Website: apple
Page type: review-order
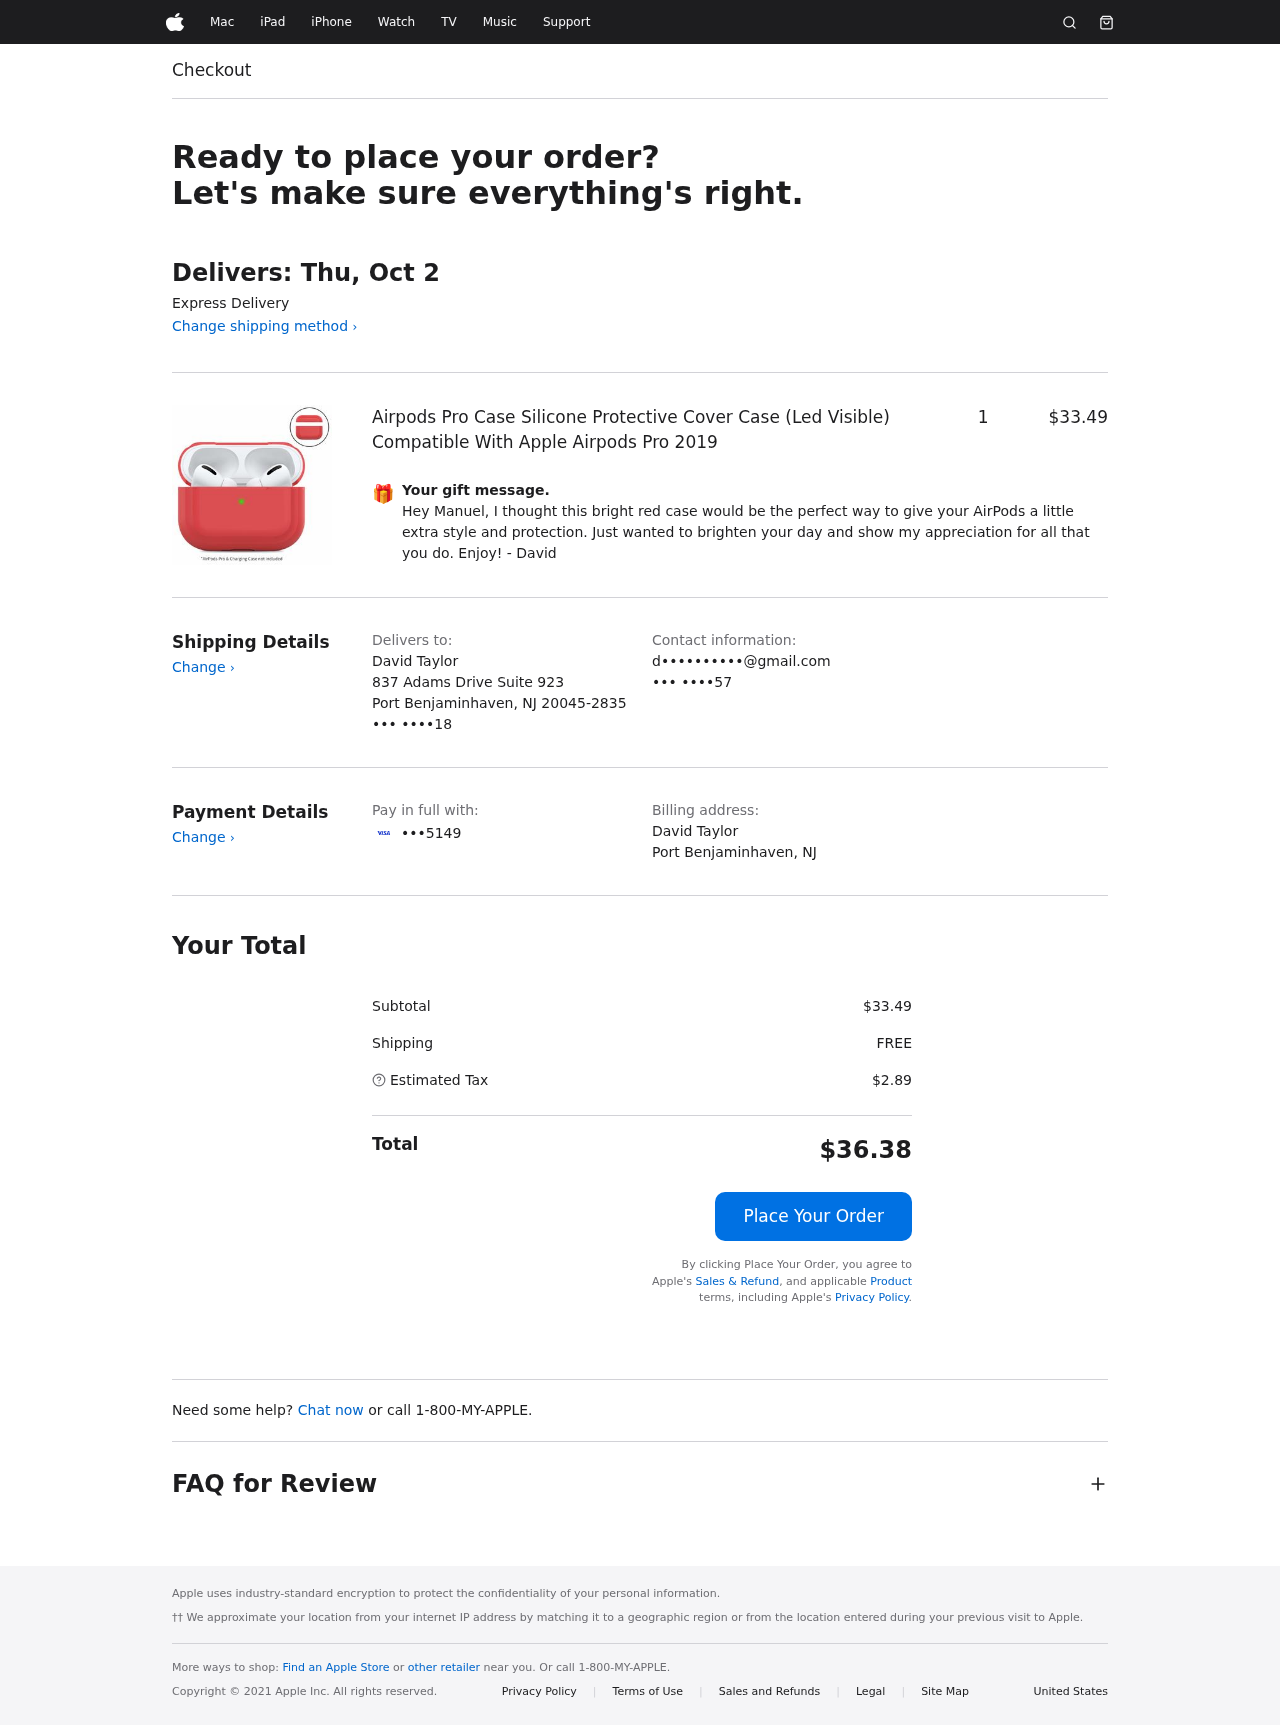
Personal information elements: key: PII_CARD_LAST4
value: •••5149
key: PII_CITY
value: Port Benjaminhaven
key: PII_EMAIL
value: d••••••••••@gmail.com
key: PII_FULLNAME
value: David Taylor
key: PII_GIFT_MESSAGE
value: Hey Manuel, I thought this bright red case would be the perfect way to give your AirPods a little extra style and protection. Just wanted to brighten your day and show my appreciation for all that you do. Enjoy! - David
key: PII_PHONE
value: ••• ••••18
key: PII_PHONE_ALT
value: ••• ••••57
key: PII_POSTCODE_FULL
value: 20045-2835
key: PII_STATE_ABBR
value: NJ
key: PII_STREET
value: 837 Adams Drive Suite 923
Product elements: key: PRODUCT1_NAME
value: Airpods Pro Case Silicone Protective Cover Case (Led Visible) Compatible With Apple Airpods Pro 2019
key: PRODUCT1_PRICE
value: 33.49
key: PRODUCT1_QUANTITY
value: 1
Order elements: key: ORDER_DELIVERY_DATE
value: Delivers: Thu, Oct 2
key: ORDER_SUBTOTAL
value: $33.49
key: ORDER_SHIPPING_COST
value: FREE
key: ORDER_TAX
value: $2.89
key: ORDER_TOTAL
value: $36.38